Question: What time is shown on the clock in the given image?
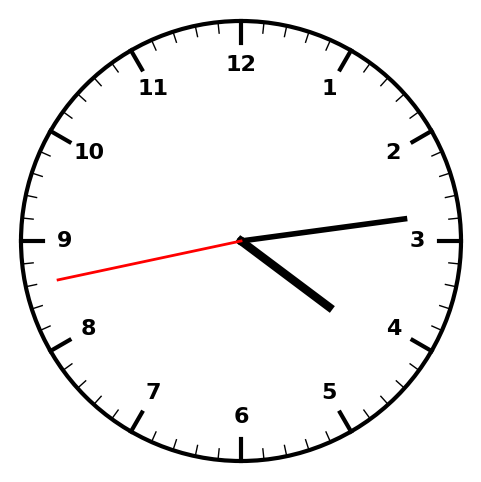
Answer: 04:13:43